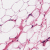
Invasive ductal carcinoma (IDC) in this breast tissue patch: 0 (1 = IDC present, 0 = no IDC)